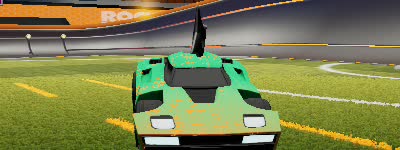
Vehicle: breakout